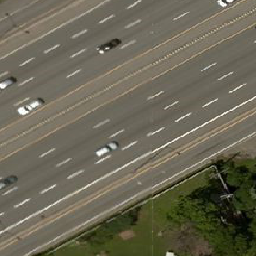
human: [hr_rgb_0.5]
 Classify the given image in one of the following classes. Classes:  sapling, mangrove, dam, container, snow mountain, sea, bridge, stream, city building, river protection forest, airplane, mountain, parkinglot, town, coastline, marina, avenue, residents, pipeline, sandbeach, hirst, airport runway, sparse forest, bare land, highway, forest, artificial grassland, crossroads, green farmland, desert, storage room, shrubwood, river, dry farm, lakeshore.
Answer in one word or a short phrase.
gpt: highway